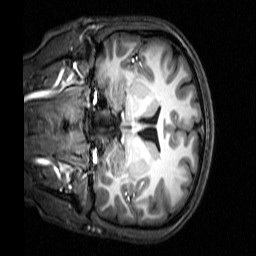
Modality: T1w
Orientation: coronal